Question: I have written a program on XCode4, how can I change the icon of the program?
Refer to the screen capture below:

Also, what is the size for the icon?
Thanks
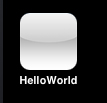
Answer: You put icon file into Resources folder, and then open .plist file (also in resouces folder). Set icon file name in properties list.